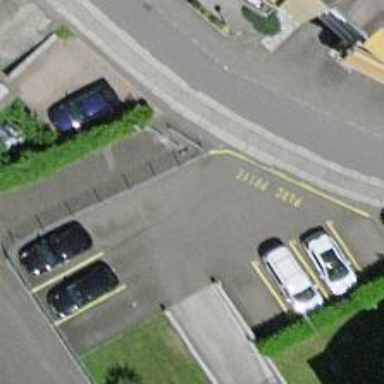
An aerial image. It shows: Cycle barrier.